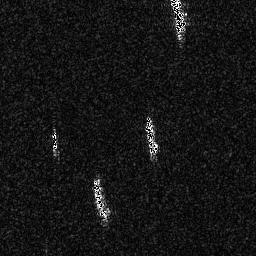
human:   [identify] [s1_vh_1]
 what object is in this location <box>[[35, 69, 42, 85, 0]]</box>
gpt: <ref>1 medium ship at the bottom</ref>

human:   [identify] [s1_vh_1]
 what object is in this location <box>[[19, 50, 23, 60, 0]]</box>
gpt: <ref>1 small ship at the left</ref>

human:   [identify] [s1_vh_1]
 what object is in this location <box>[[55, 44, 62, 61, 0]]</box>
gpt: <ref>1 medium ship at the center</ref>

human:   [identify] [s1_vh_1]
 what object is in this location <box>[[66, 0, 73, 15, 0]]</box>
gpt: <ref>1 medium ship at the top</ref>